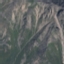
Land use / land cover: HerbaceousVegetation